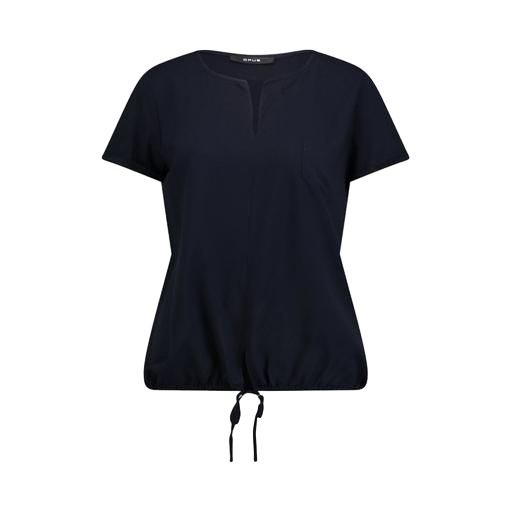
short-sleeve top only macy, drawstring jersey t-shirt, tied waist top and capped sleeves, white background